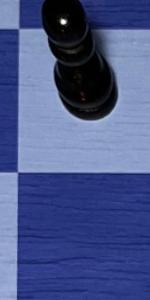
Label: Empty